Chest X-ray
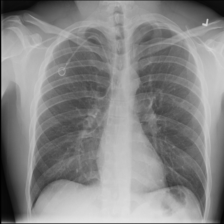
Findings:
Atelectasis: negative
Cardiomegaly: negative
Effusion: negative
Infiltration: negative
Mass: negative
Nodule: negative
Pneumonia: negative
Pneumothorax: negative
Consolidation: negative
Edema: negative
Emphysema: negative
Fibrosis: negative
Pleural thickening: negative
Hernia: negative